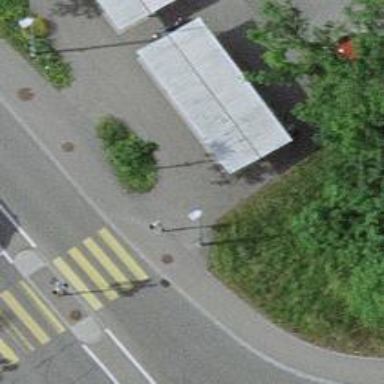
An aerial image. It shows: Kerb serving as barrier.